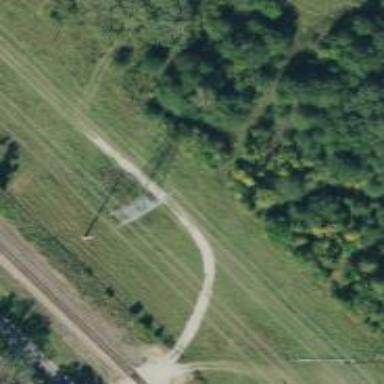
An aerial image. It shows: Power tower.